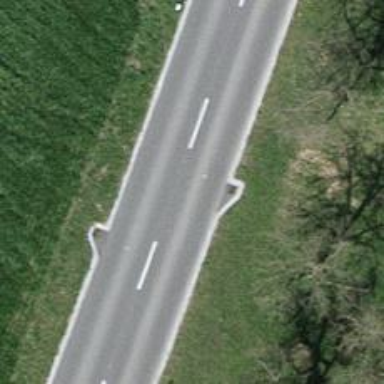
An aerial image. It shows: Tertiary road with asphalt surface.